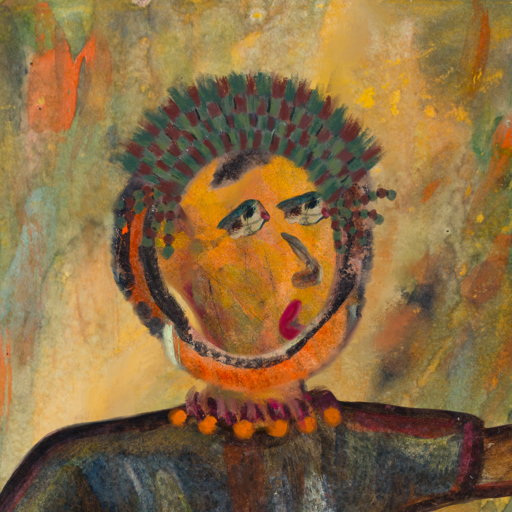
Background: Comrade, Head And Neck Side: Gypsy_Mother, Face Side: Pipe, Bust: Mosgoul, Hair Side: Childish, Head Accessory: After_Raid_Crown, Second Necklace: Blank, Necklace: Doll, Baby: Blank